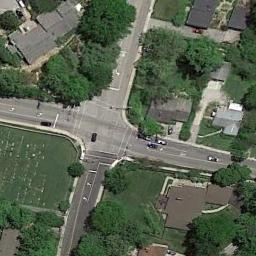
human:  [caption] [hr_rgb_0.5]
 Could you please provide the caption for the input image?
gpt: An intersection with sparse traffic is between some high-rise buildings and green areas .

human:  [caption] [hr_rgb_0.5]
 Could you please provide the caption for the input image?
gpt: There are many trees near the intersection .

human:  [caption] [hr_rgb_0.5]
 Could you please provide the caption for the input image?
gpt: There are several moving vehicles on the road at the intersection, With many buildings and trees and large lawns around the intersection .

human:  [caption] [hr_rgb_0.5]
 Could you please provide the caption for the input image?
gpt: There are many big trees around the intersection .

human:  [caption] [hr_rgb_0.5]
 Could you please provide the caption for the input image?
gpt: There are some green trees and lawns around the intersection .